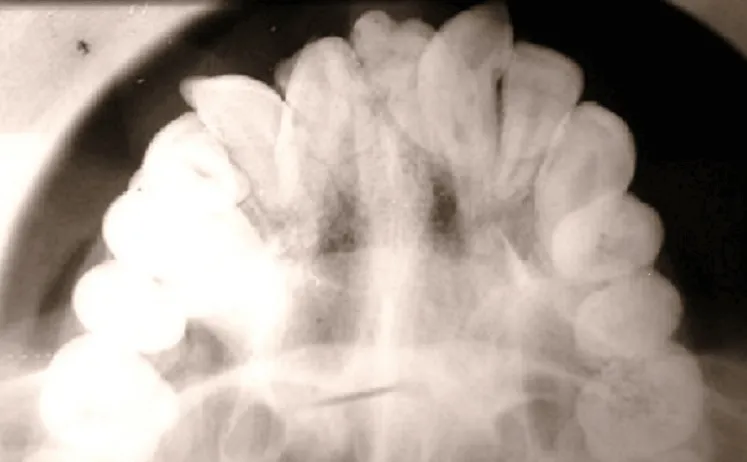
Occlusal radiograph showing tooth anomalies.
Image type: radiology (x_ray)